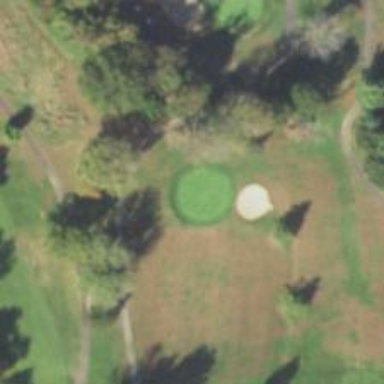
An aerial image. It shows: Golf hole.